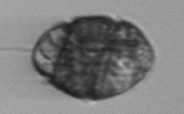
Label: Margalefidinium